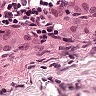
Metastatic tissue present: yes